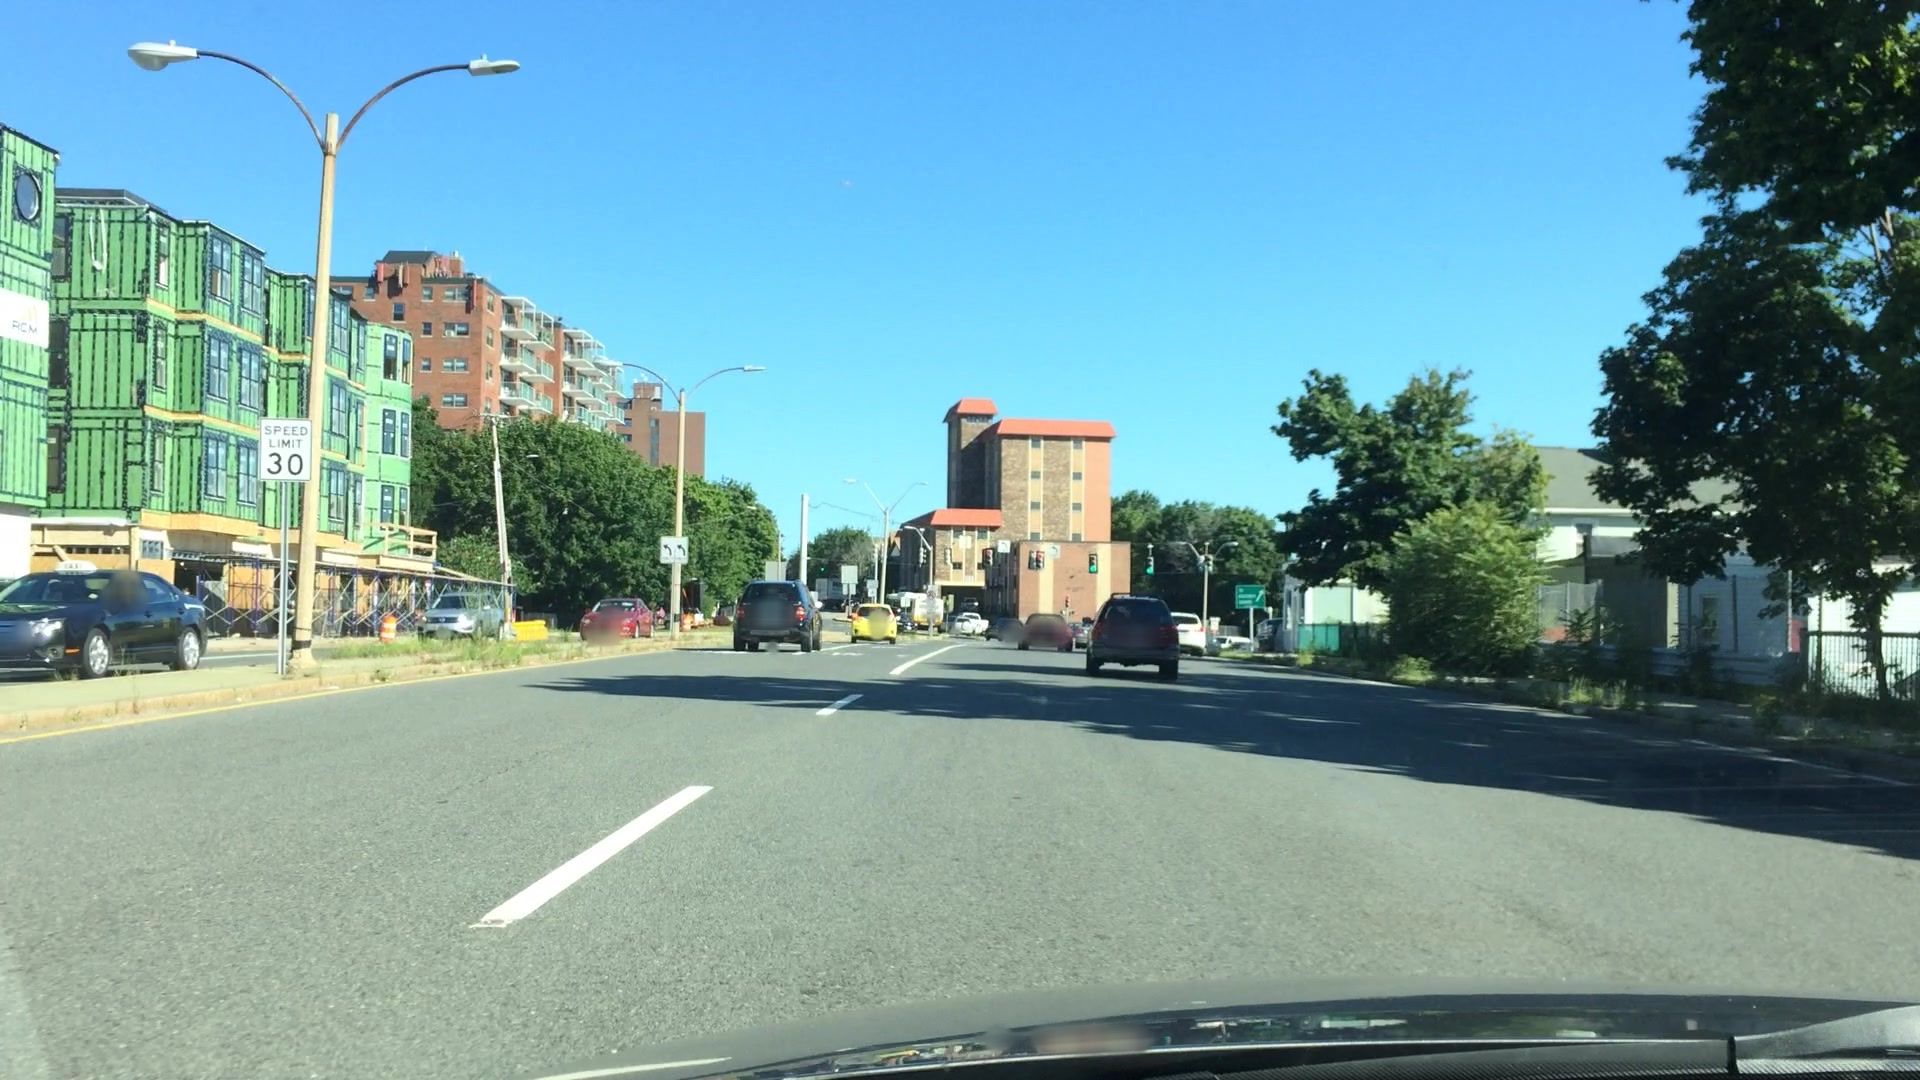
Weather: clear
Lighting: day
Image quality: good
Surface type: driving surface
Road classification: trunk
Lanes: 2
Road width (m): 45.7
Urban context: urban centre
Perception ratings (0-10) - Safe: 3.17, Lively: 5.75, Beautiful: 3.82, Boring: 2.71, Depressing: 2.42, Wealthy: 5.03